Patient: sex M, age 57
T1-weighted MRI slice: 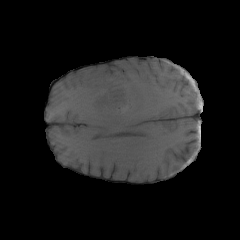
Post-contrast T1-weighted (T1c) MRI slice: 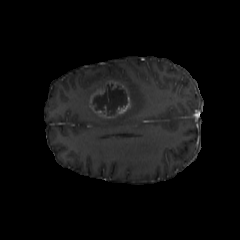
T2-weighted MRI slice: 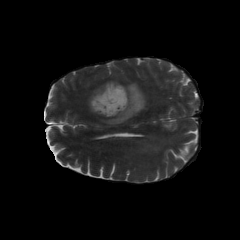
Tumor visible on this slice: yes
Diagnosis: Glioblastoma, IDH-wildtype
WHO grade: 4